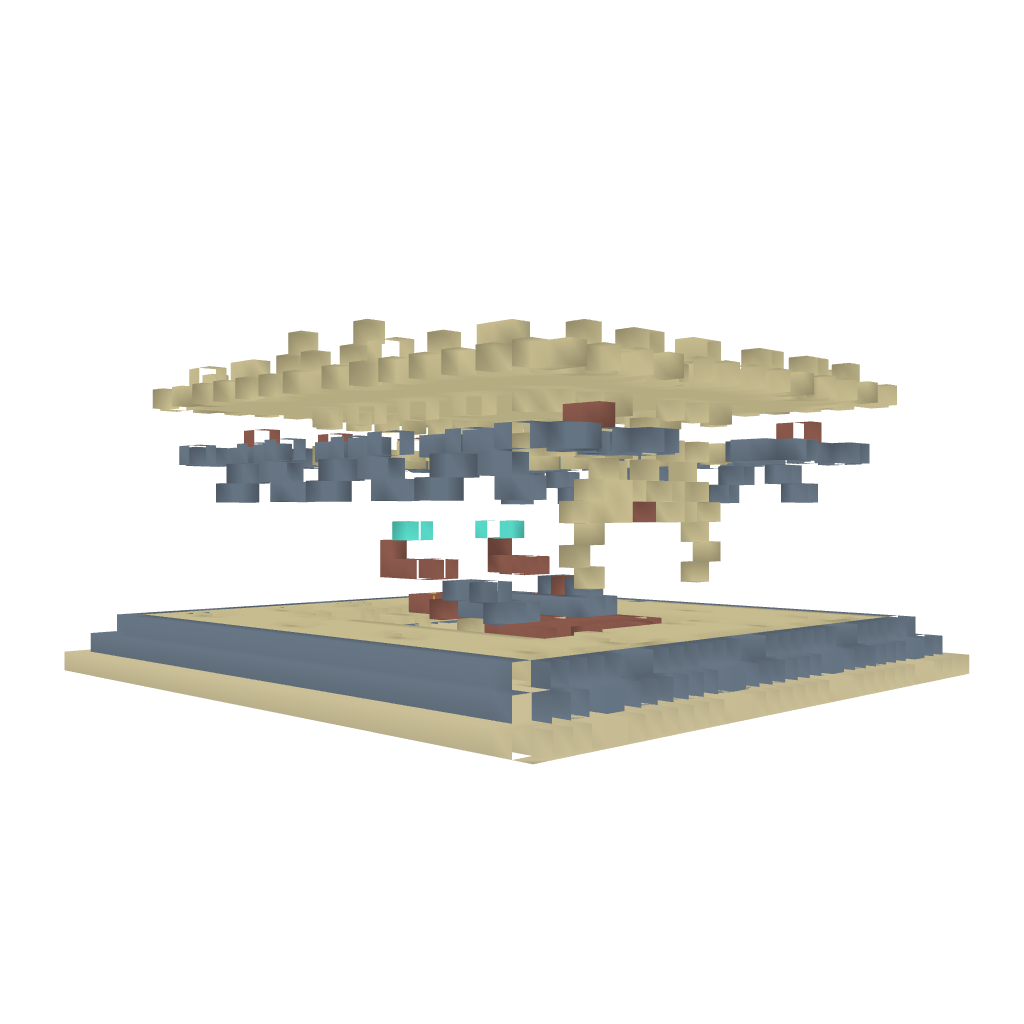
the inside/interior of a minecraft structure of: Sand Tempel